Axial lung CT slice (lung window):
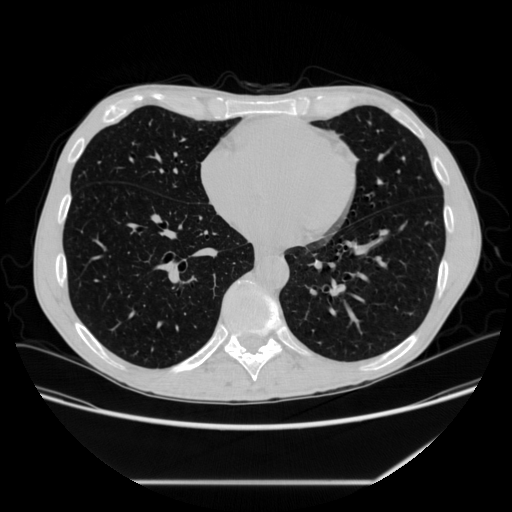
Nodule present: no